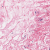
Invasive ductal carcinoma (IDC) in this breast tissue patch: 0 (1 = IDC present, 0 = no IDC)